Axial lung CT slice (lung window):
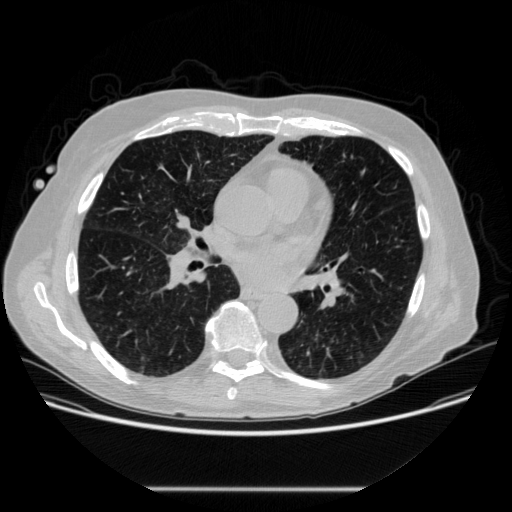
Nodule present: no